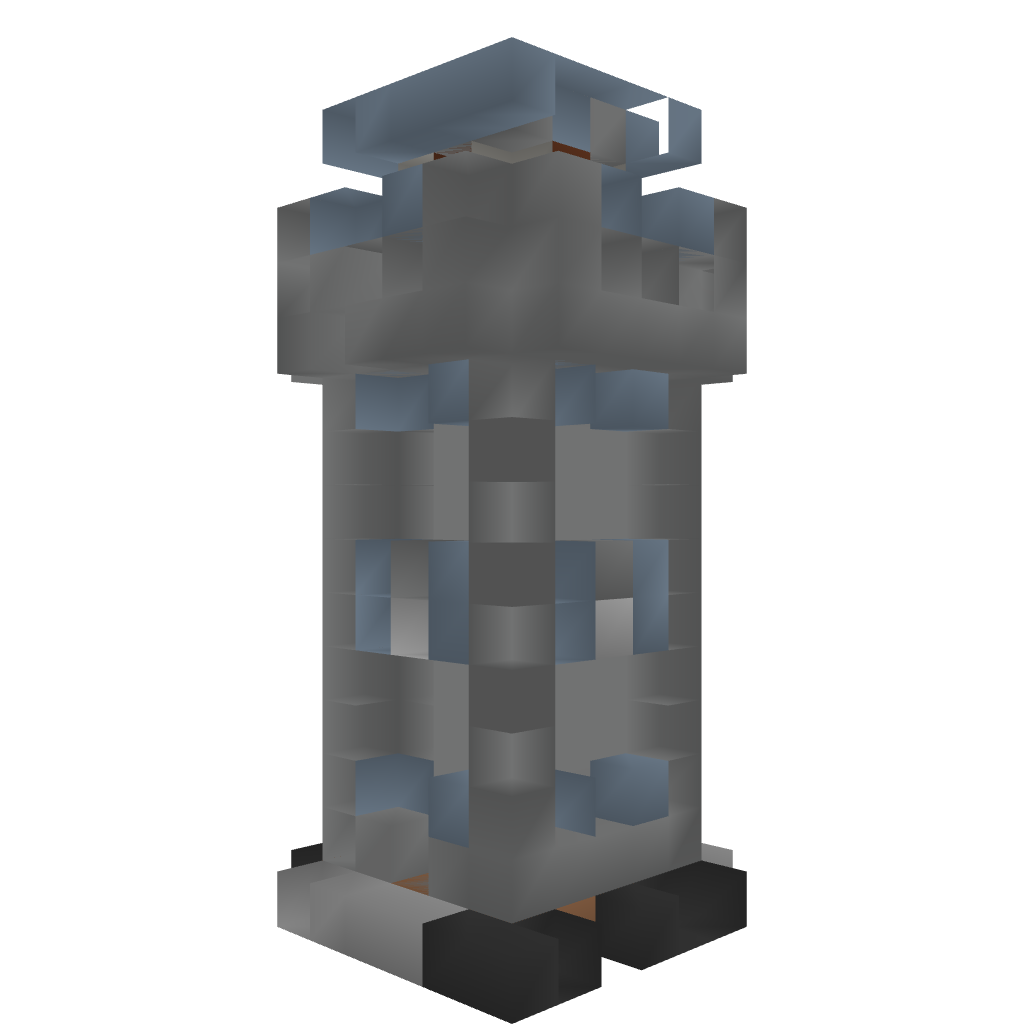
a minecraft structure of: Stone Tower 1.5